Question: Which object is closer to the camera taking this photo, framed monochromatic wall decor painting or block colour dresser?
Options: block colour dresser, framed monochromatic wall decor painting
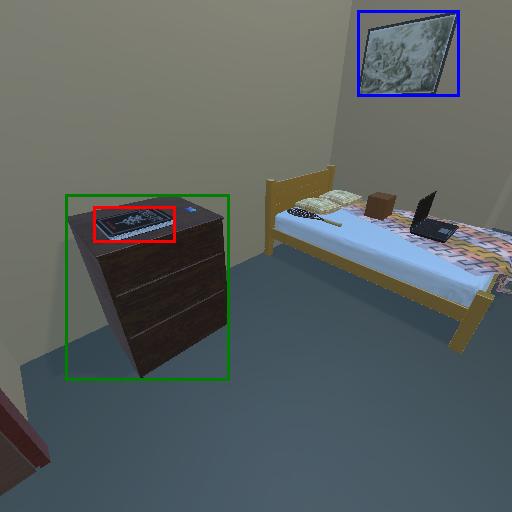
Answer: block colour dresser